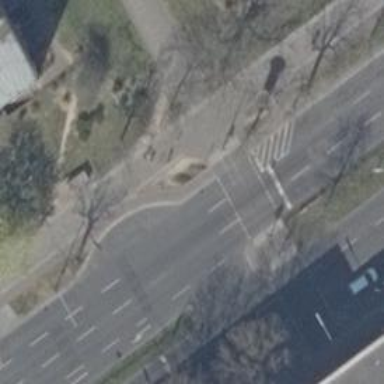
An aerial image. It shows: Secondary road with asphalt surface and lane markings. It has cycle track on the right side. The road is dual carriageway.